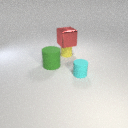
large green rubber cylinder to the left of small cyan rubber cylinder